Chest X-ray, PA view. Patient: 64 years old, sex F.
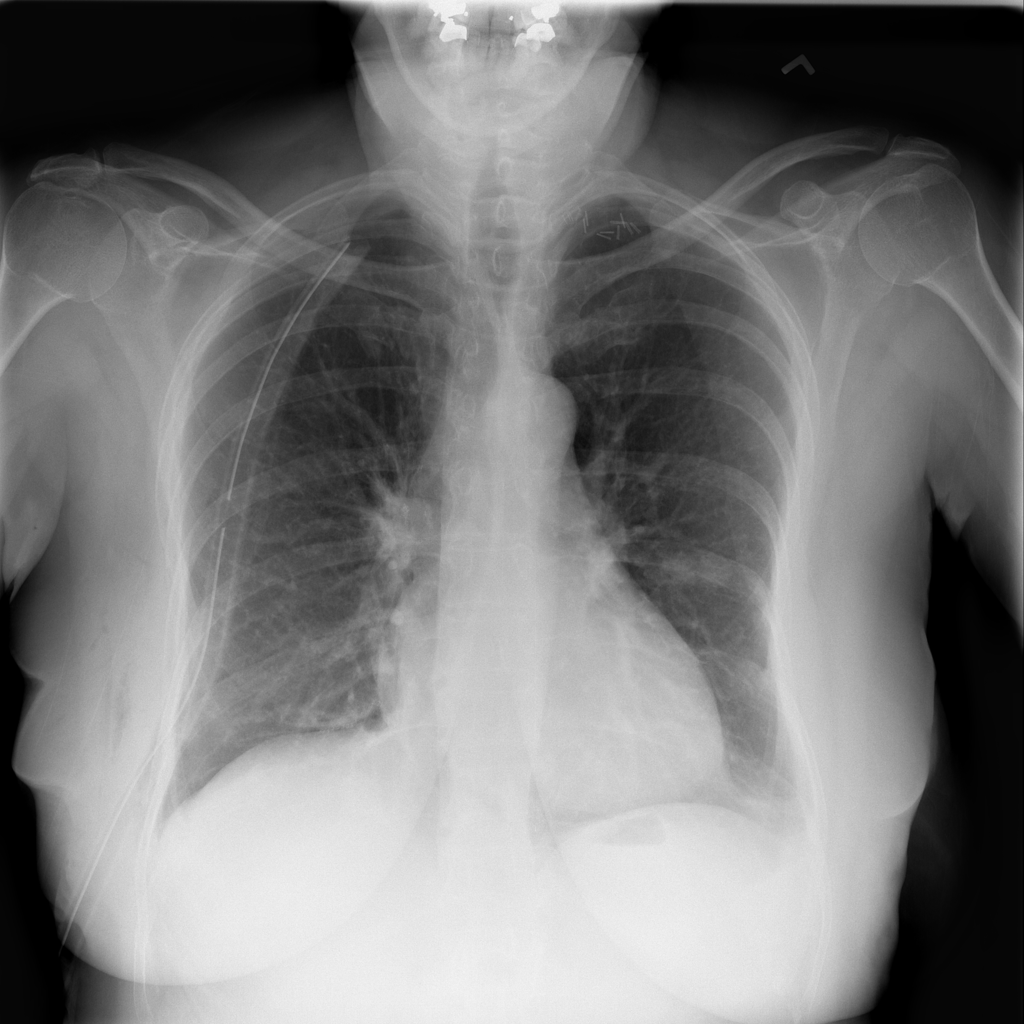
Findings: No Finding